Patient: sex M, age 61
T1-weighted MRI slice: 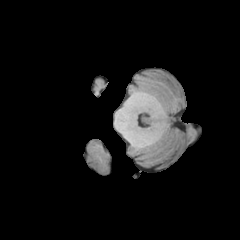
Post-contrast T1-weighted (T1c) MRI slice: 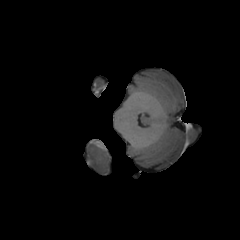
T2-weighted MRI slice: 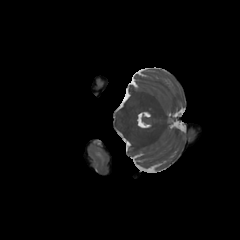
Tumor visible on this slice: yes
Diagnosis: Glioblastoma, IDH-wildtype
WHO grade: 4